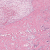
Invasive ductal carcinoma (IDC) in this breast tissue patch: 1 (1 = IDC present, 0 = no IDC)